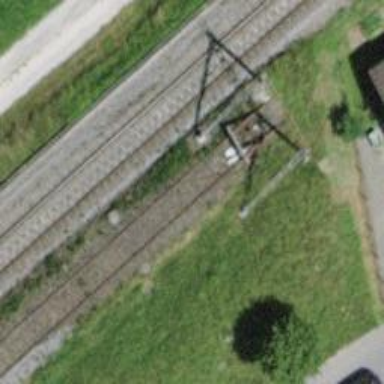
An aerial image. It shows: Rail yard with electrified rails and single track.